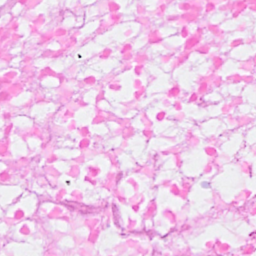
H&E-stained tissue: Breast